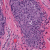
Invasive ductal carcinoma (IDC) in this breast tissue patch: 0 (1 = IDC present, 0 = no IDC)